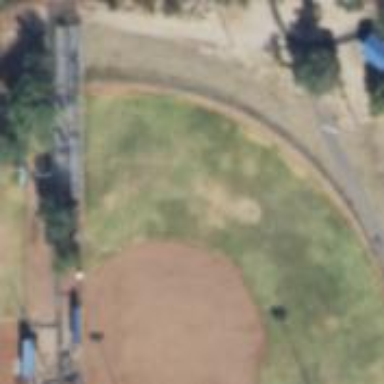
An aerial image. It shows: Baseball pitch for leisure land activities.